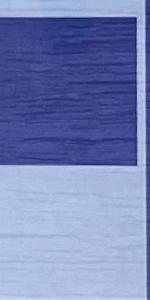
Label: Empty